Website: macys
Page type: customer-info-address
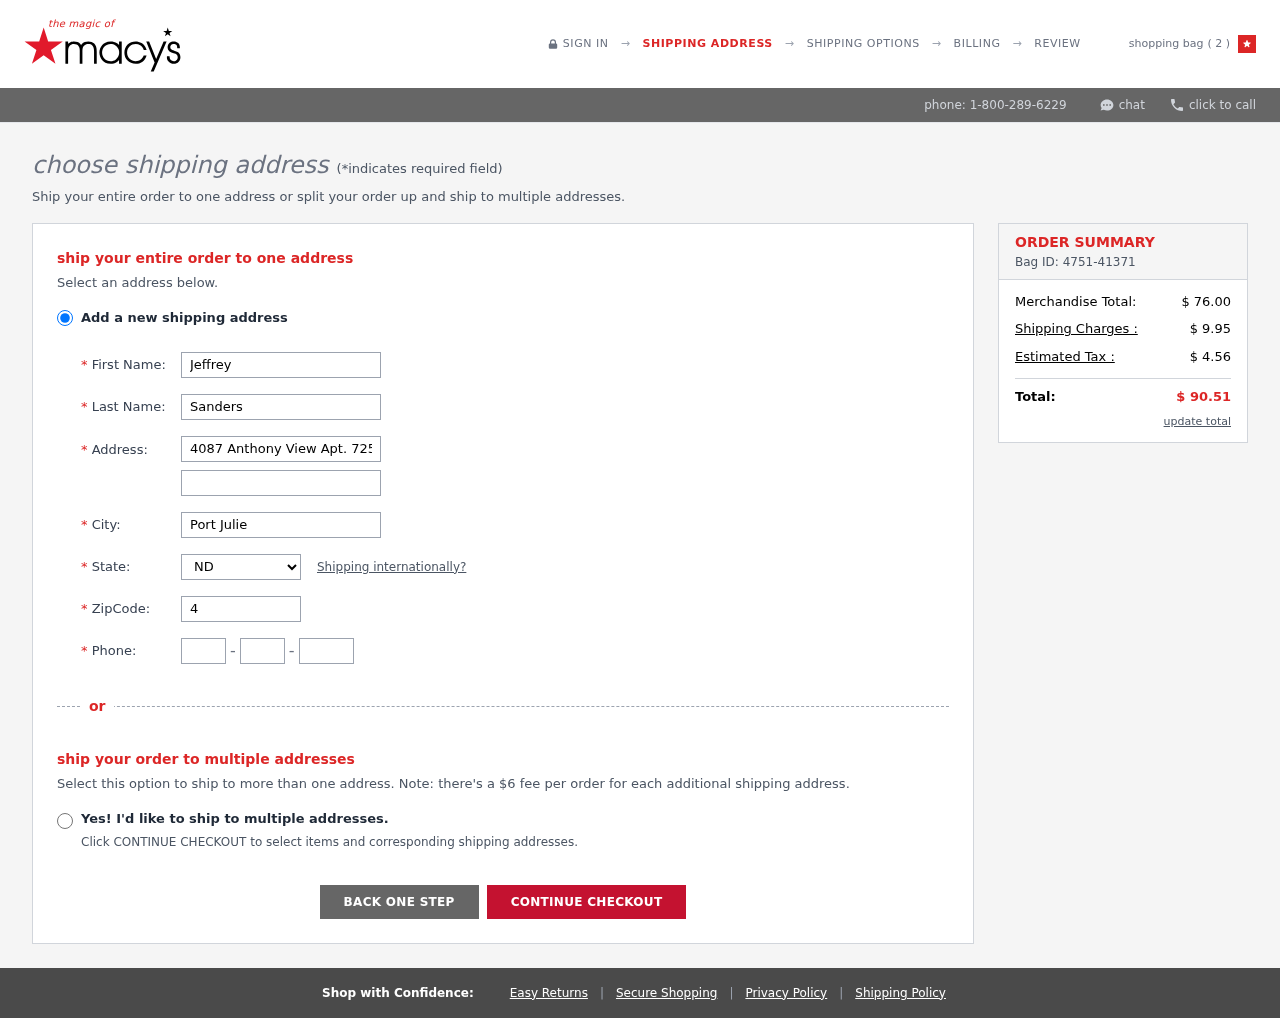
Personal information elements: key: PII_CITY
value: Port Julie
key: PII_FIRSTNAME
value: Jeffrey
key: PII_LASTNAME
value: Sanders
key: PII_PHONE_AREA
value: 678
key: PII_PHONE_PREFIX
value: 494
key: PII_PHONE_SUFFIX
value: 8142
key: PII_POSTCODE
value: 41143
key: PII_STATE_ABBR
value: ND
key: PII_STREET
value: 4087 Anthony View Apt. 725
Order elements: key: ORDER_NUM_ITEMS
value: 2
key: ORDER_ID
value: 4751-41371
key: ORDER_SUBTOTAL
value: $ 76.00
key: ORDER_SHIPPING_COST
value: $ 9.95
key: ORDER_TAX
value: $ 4.56
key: ORDER_TOTAL
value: $ 90.51